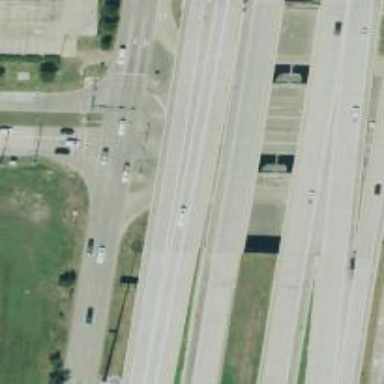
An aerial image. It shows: Bridge over motorway.